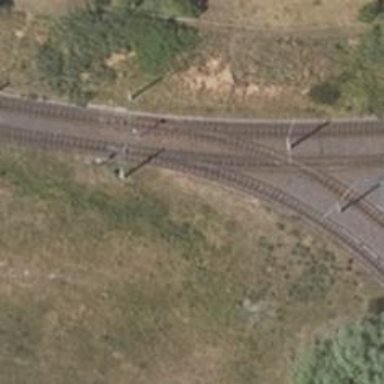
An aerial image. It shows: Railway switch.